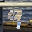
Label: 9